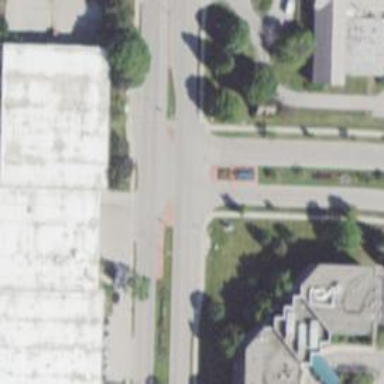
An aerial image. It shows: Secondary road with separate sidewalk.